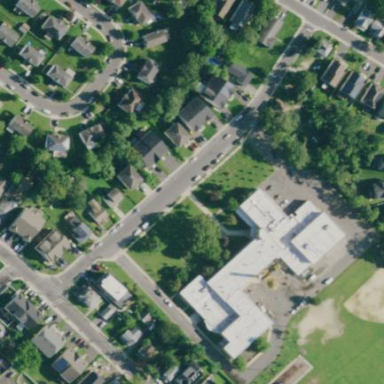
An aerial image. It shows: School building.